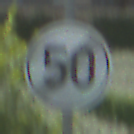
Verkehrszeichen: EndeGeschwindigkeit50
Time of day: Midday
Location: Outdoor (Nature)
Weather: PartlyCloudy
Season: NotSpecified
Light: Natural